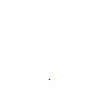
Particle: kaon